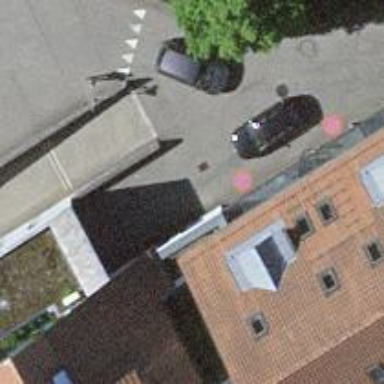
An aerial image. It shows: Parking entrance.